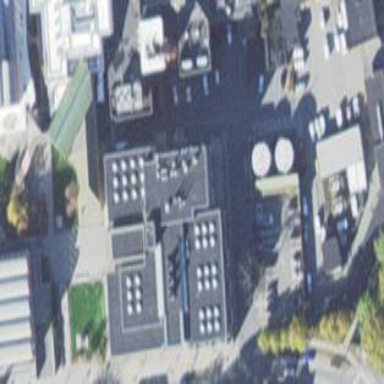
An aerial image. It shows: Arts centre located within university building.